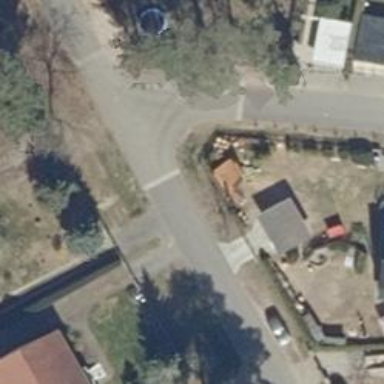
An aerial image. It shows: Traffic calming table.